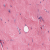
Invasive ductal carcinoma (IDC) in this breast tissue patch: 1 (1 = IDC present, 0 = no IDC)